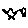
Label: star